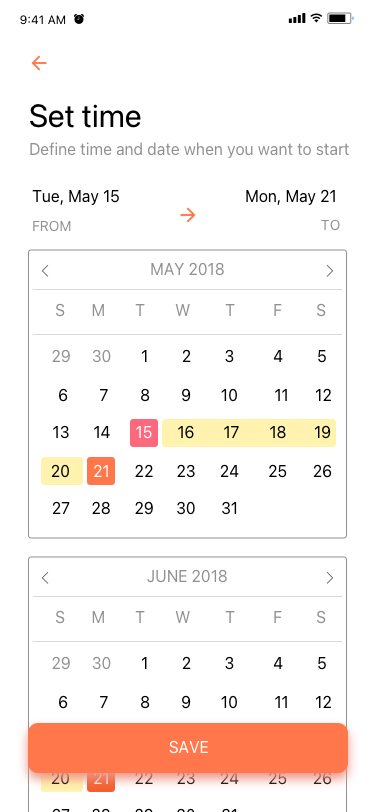
Text in this UI design:
UI Text/Heading/H4/Hightlight
UI Text/Heading/H5/Brandcolor
MAY 2018
S
29
6
13
20
27
M
30
7
14
21
28
T
1
8
15
22
29
W
2
9
16
23
30
T
3
10
17
24
31
F
4
11
18
25
S
5
12
19
26
JUNE 2018
S
29
6
13
20
27
M
30
7
14
21
28
T
1
8
15
22
29
W
2
9
16
23
30
T
3
10
17
24
31
F
4
11
18
25
S
5
12
19
26
Set time
Define time and date when you want to start
Tue, May 15
FROM
Mon, May 21
TO
SAVE
9:41 AM